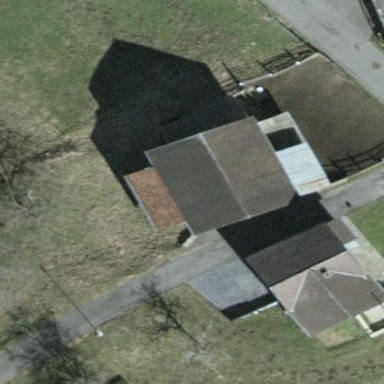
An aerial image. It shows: Detached building.